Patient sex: F
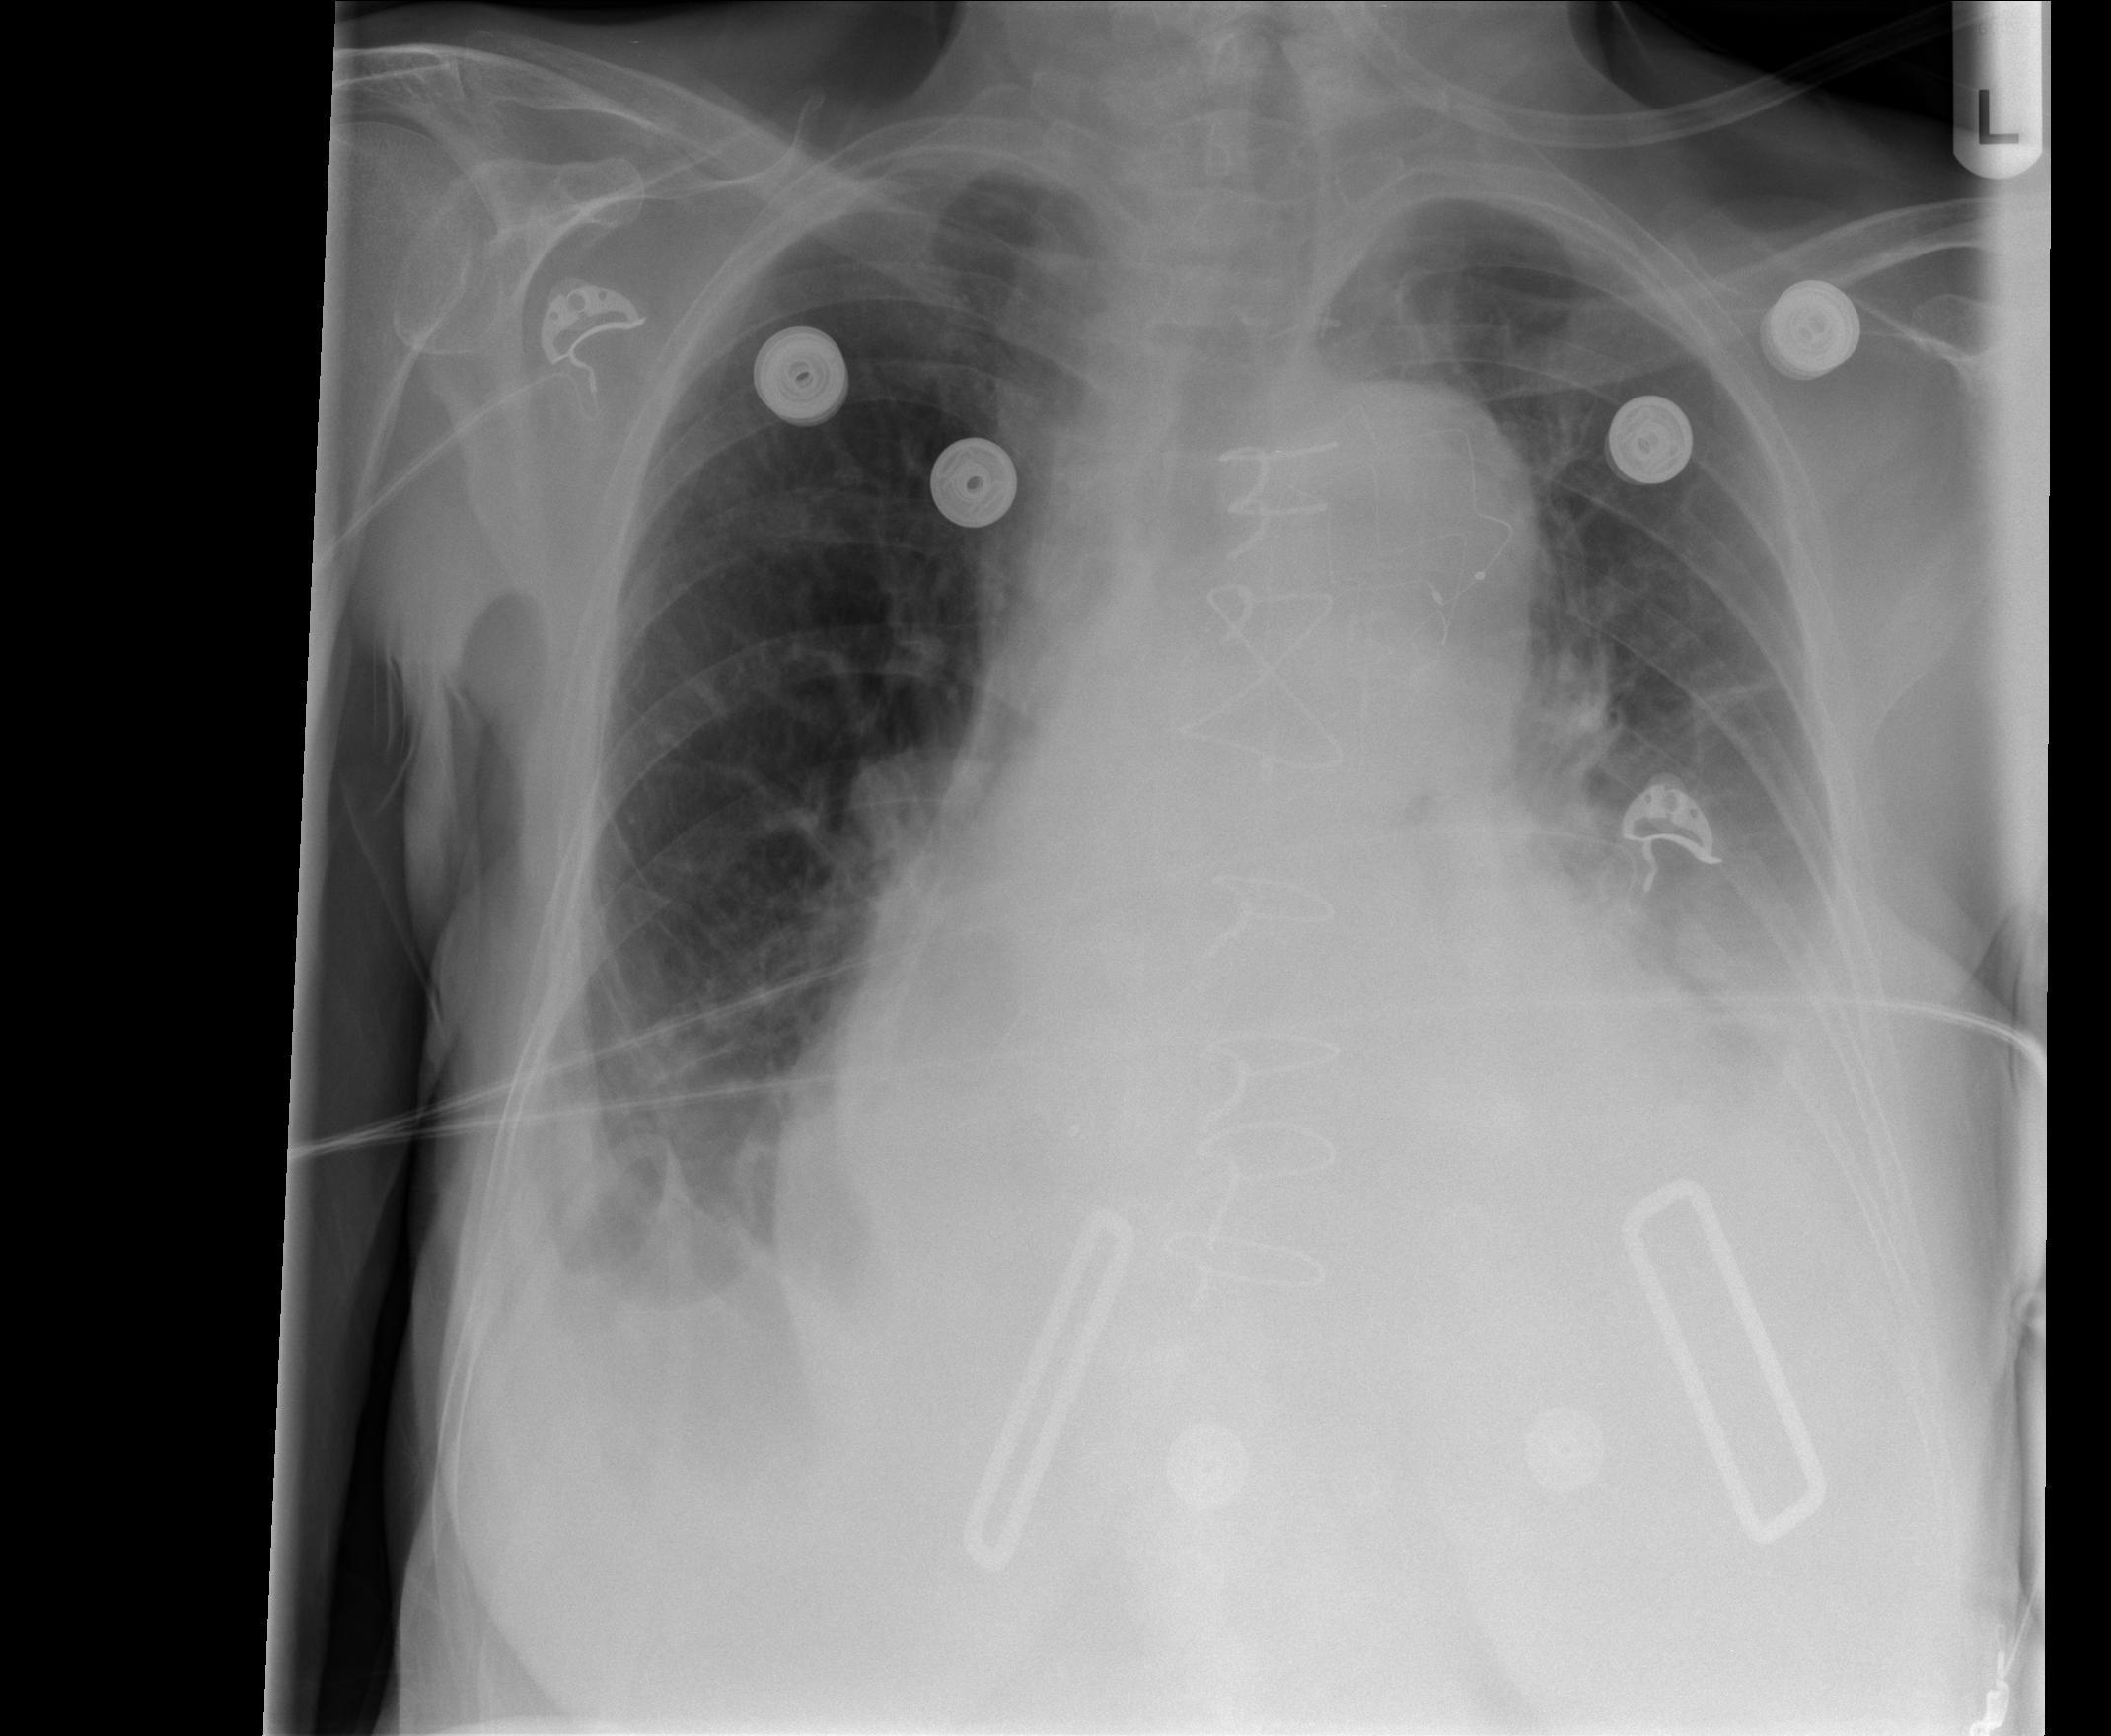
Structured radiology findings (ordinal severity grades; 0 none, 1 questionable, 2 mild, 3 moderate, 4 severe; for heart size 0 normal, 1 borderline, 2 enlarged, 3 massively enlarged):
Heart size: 2
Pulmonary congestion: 0
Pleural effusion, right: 2
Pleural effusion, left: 3
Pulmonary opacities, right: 0
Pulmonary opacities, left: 0
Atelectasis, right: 2
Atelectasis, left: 2